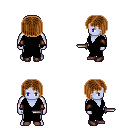
a pixel art fantasy rpg character, male body template, dark elf, purple skin, black robe, red pants, brown pageboy hairstyle, cloth bracers, maroon shoes, dagger, four views (front, back, left, right), 2x2 character sprite sheet, small pixel art, hard edges, no anti-aliasing